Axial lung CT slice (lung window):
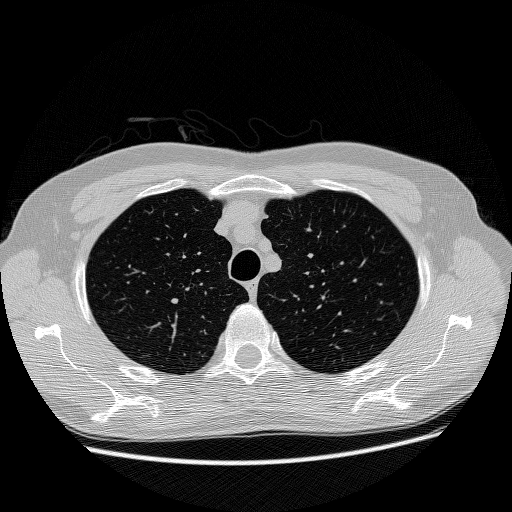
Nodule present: no